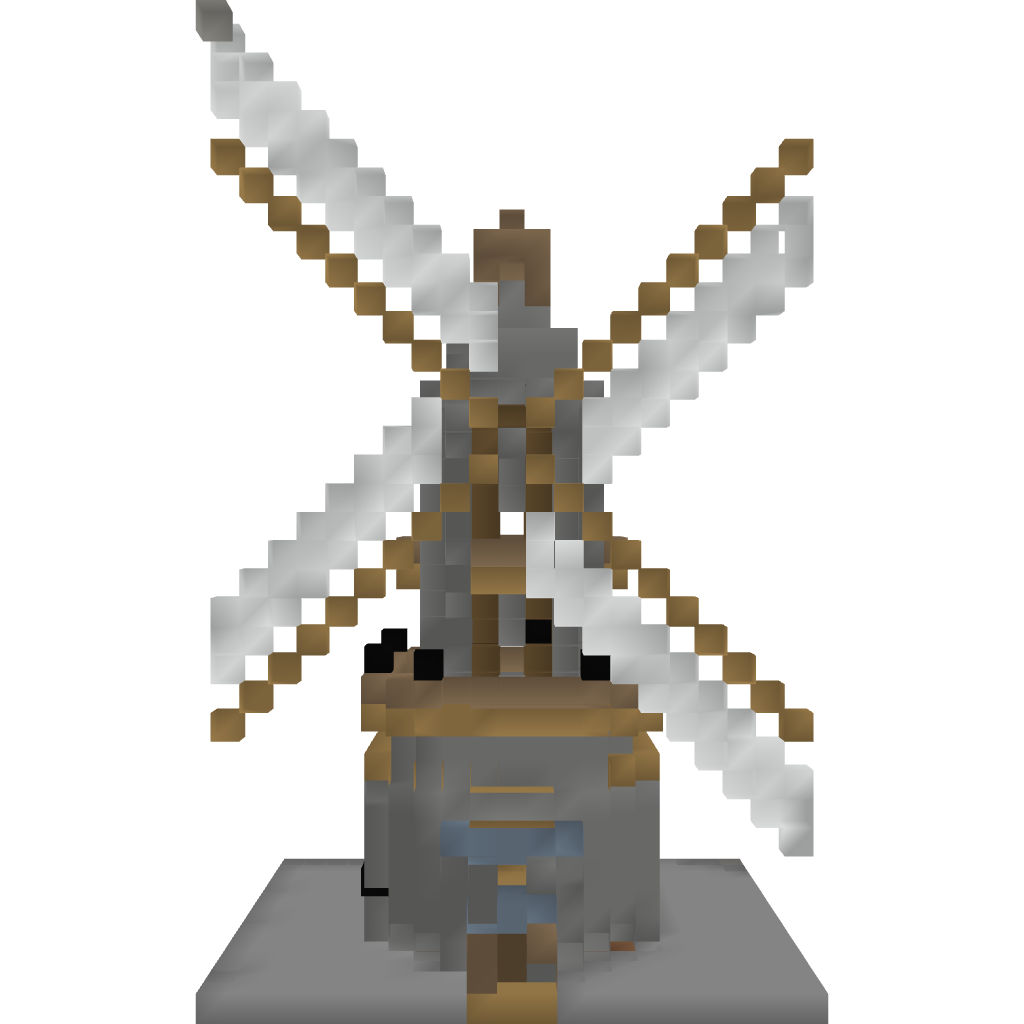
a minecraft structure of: Windmill 1